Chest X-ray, PA view. Patient: 79 years old, sex M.
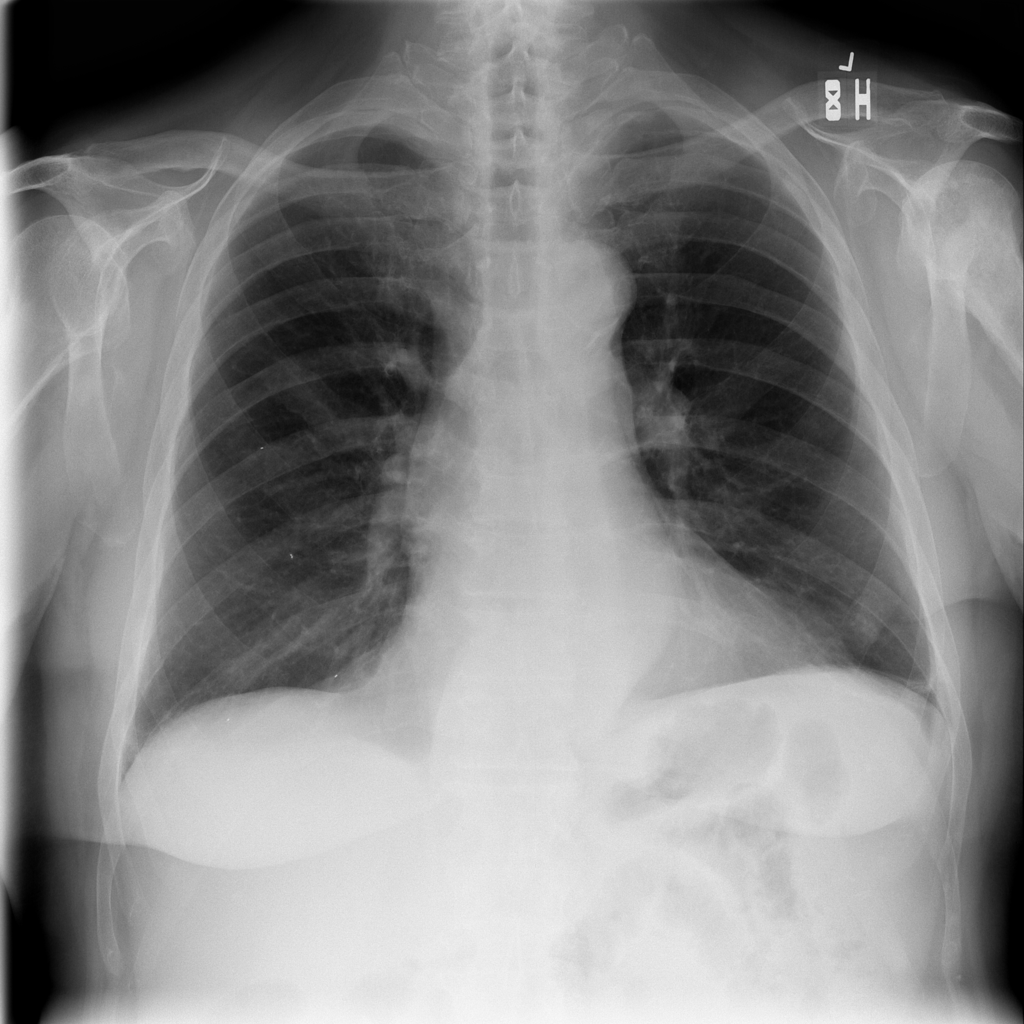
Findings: Atelectasis